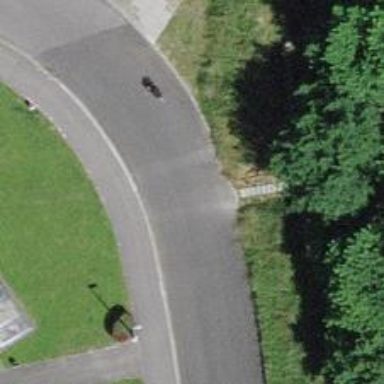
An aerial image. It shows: Concrete steps on the road with surface made of concrete plates.